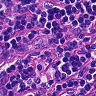
Metastatic tissue present: no